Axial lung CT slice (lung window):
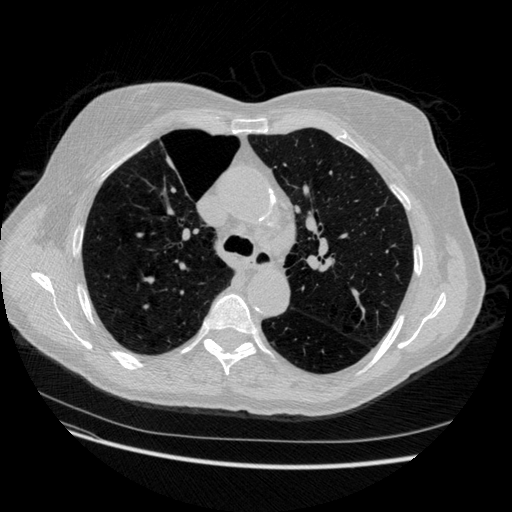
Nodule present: no